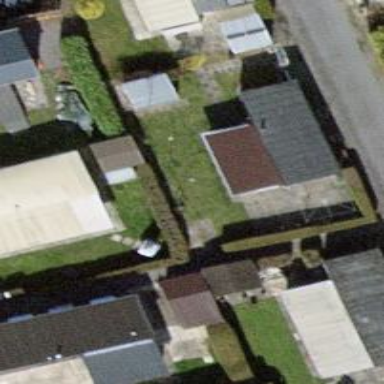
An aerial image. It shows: Static caravan building.